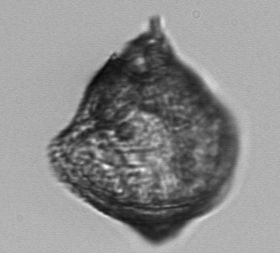
Label: Protoperidinium